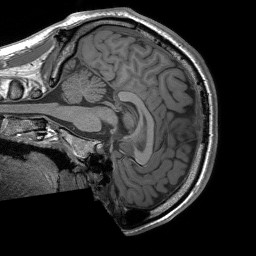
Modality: T1w
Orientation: sagittal